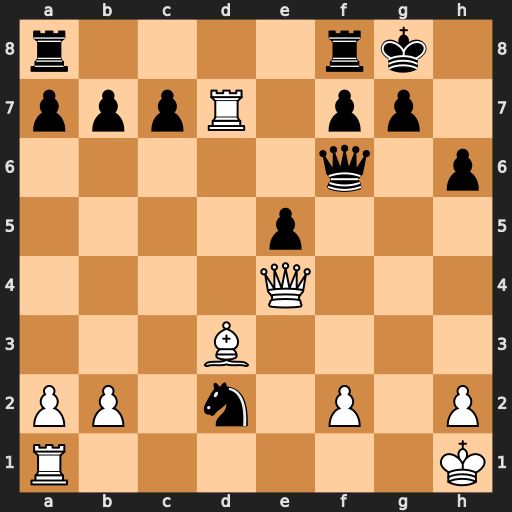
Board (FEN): r4rk1/pppR1pp1/5q1p/4p3/4Q3/3B4/PP1n1P1P/R6K
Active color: w
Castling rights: -
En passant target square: -
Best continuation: Qh7#